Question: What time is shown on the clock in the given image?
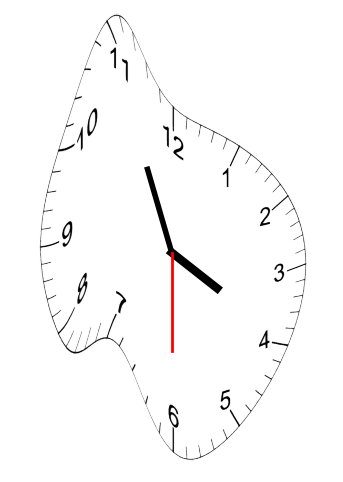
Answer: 03:55:30